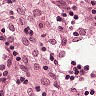
Metastatic tissue present: no